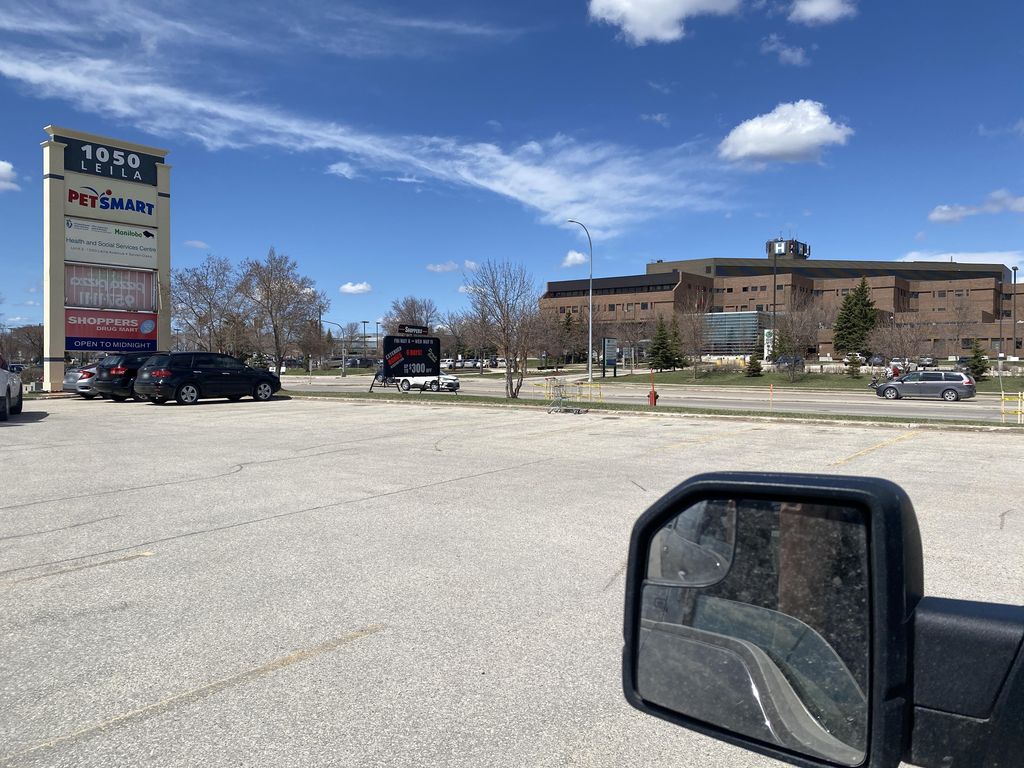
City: winnipeg